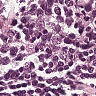
Metastatic tissue present: no